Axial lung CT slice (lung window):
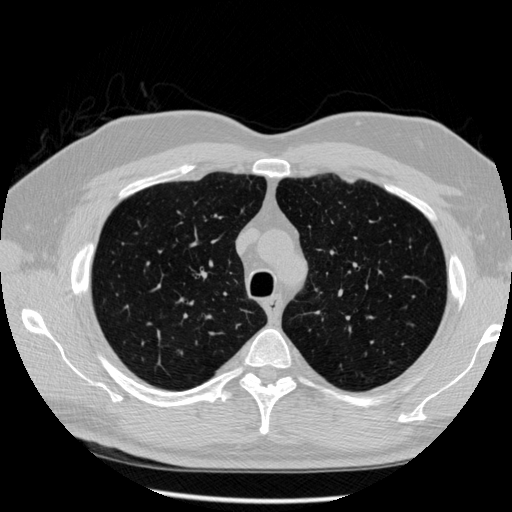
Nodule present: no